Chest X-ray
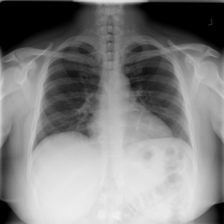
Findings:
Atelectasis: negative
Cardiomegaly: negative
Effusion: positive
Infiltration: negative
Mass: negative
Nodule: negative
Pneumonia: negative
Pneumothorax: negative
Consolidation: negative
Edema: negative
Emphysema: negative
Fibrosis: negative
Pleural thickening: negative
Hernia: negative